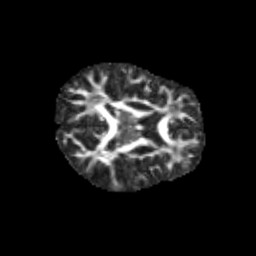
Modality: FA
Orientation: axial
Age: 11
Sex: female
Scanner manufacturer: siemens
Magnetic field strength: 3 T
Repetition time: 3.8 s
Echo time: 0.07 s